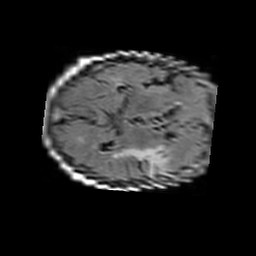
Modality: FLAIR
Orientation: axial
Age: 76
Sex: female
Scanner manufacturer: philips
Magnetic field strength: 1.5 T
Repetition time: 11 s
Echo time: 0.14 s